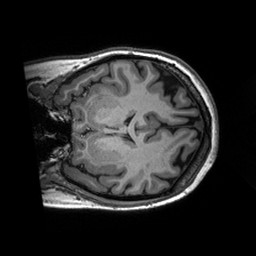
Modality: T1w
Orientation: coronal
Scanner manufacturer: siemens
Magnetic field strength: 3 T
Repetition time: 2.53 s
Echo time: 0.00288 s